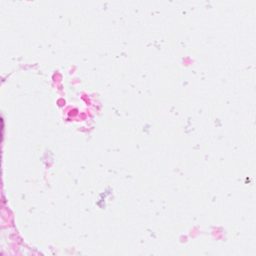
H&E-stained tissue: Breast